Interaction volume radius: 10 \u00c5
Interaction volume height: 25 \u00c5
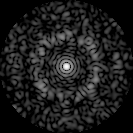
Disorder parameter: 0.7683